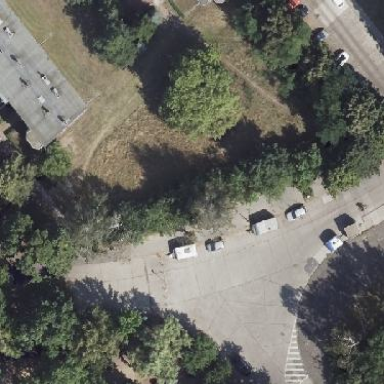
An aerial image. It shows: Park.